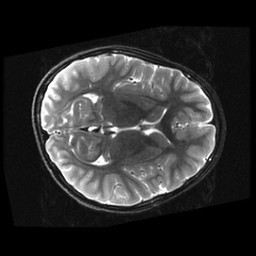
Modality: T2w
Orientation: axial
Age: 9
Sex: male
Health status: ill
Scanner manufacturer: ge
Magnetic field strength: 3 T
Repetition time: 7.5 s
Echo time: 0.1007 s